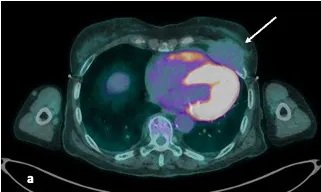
18-FDG-PETscan, showing left rib.
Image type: radiology (pet)